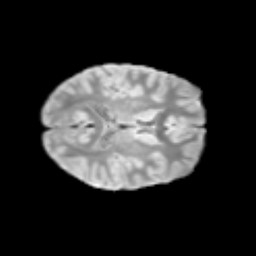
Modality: T2w
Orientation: axial
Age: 10
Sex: male
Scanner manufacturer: siemens
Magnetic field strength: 3 T
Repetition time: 3.8 s
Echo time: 0.07 s